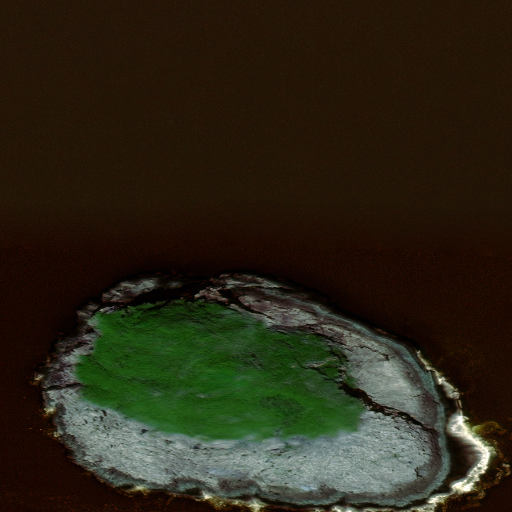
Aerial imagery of island in Alaska named Leader Island containing only unknown